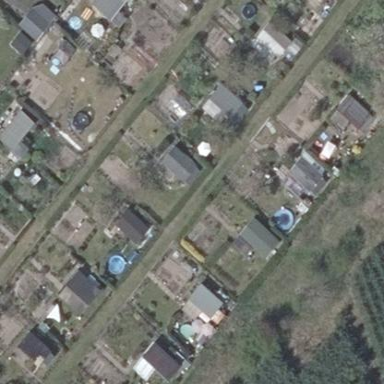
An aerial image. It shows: Allotments area.